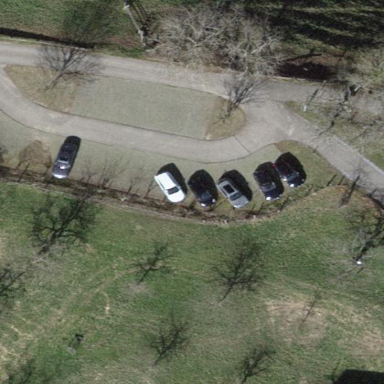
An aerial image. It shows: Parking area.